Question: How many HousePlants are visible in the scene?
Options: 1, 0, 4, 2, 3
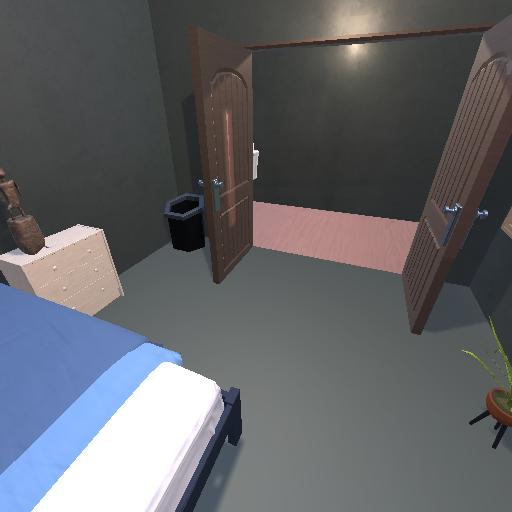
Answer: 1